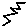
Label: zigzag